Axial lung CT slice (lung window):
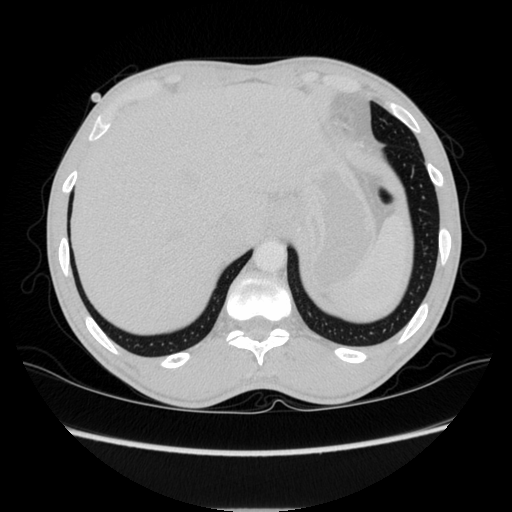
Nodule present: no